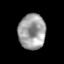
Tissue: prostate
Cell type: Epithelial cells
Senescence score: 0.3473
Nuclear area (px): 930
Mean DAPI intensity: 159.774